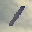
Label: 1